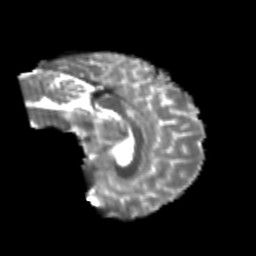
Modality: T2w
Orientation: sagittal
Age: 25
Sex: male
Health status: healthy
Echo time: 0.074 s